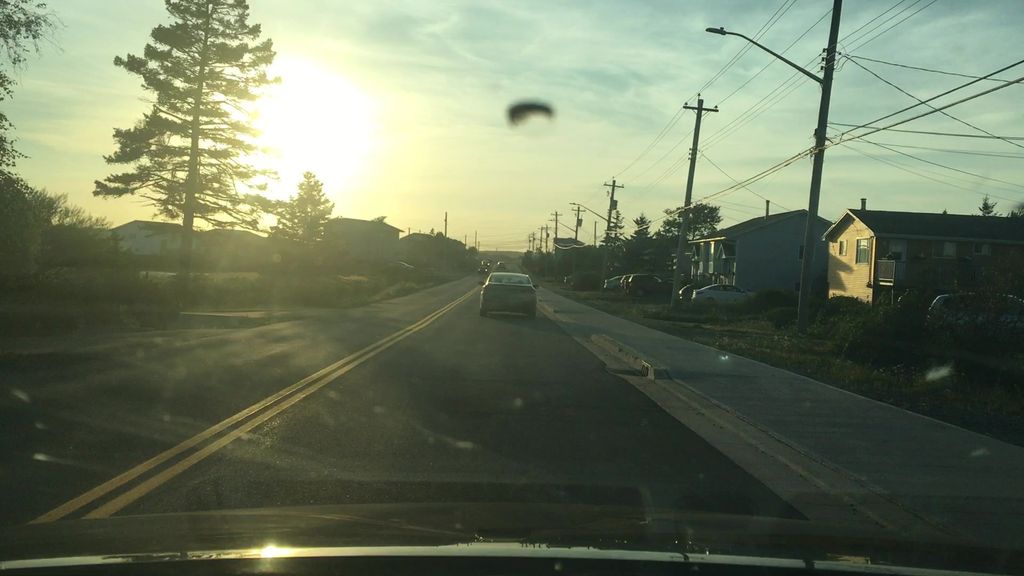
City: halifax